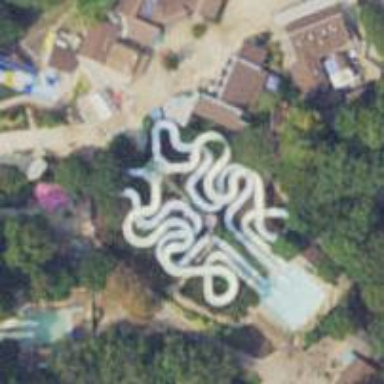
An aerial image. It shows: Water slide attraction.